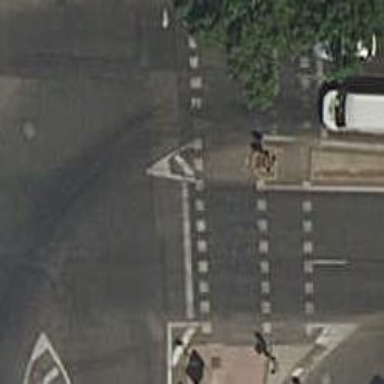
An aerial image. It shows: Road with traffic signals at crossing.